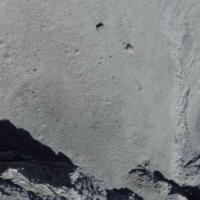
EUNIS habitat code: 48
Species observed at this site:
Aglais urticae